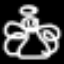
Label: angel